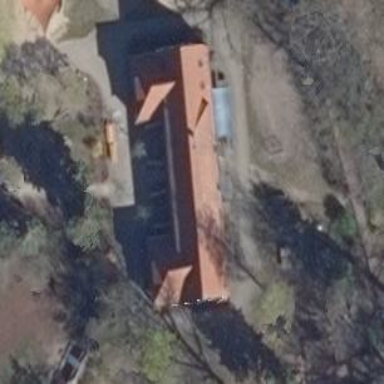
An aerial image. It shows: Kindergarten building.